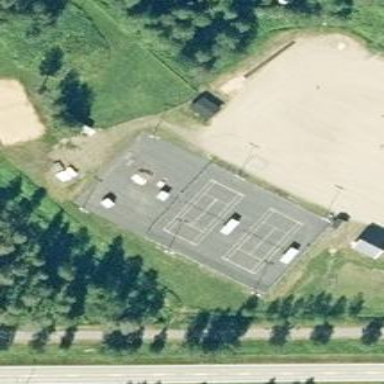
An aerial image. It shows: Tennis court with asphalt surface.